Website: macys
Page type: customer-info-address
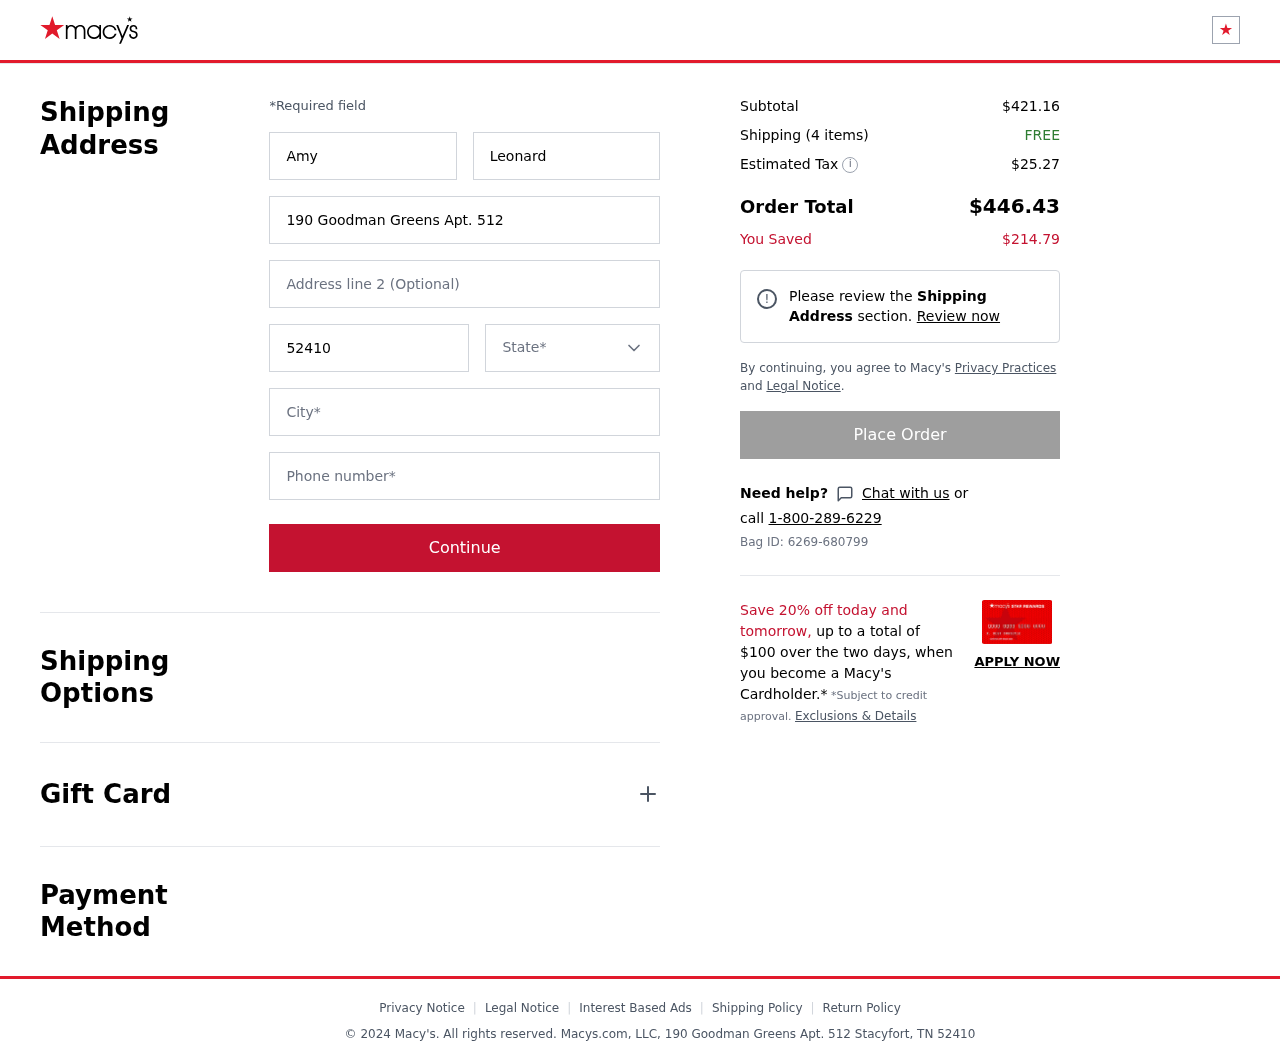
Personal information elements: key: PII_CITY
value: Stacyfort
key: PII_FIRSTNAME
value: Amy
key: PII_LASTNAME
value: Leonard
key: PII_PHONE
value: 6598659164
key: PII_POSTCODE
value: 52410
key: PII_STATE
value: Tennessee
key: PII_STREET
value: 190 Goodman Greens Apt. 512
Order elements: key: ORDER_SUBTOTAL
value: $421.16
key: ORDER_NUM_ITEMS
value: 4
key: ORDER_SHIPPING_COST
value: FREE
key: ORDER_TAX
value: $25.27
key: ORDER_TOTAL
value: $446.43
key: ORDER_SAVINGS
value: $214.79
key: ORDER_BAG_ID
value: Bag ID: 6269-680799